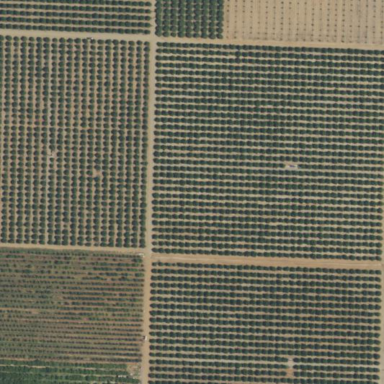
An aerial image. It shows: Orange orchard with rows of vibrant orange trees.